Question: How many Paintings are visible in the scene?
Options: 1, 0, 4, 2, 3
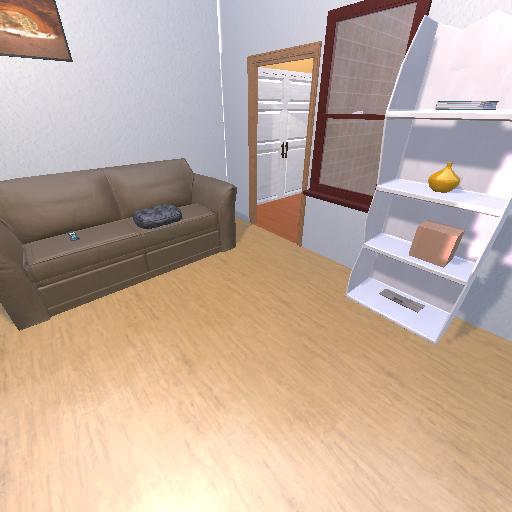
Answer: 1